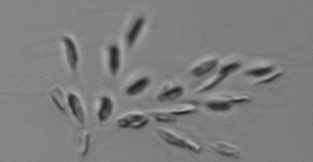
Label: Dinobryon